Question: Please don't confuse the question with recursive fibonacci, which has the complexity 2^n.
This is the fibonacci iterative code i use :
'''
def f(n):
a, b = 0, 1
for i in range(0, n):
a, b = b, a + b
return a
'''
I tried to find the complexity and i got it T(n) = n * 4 + 4 = 4n + 4, but the graph that i got is no linear at all and is more of a n^2. For example:
'''
print(timerf(250000)/timerf(50000))
'''
This gives me result around 25.
I plotted a figure:

This shows that the fibonacci iterative method should be with complexity n^2. How to explain this?
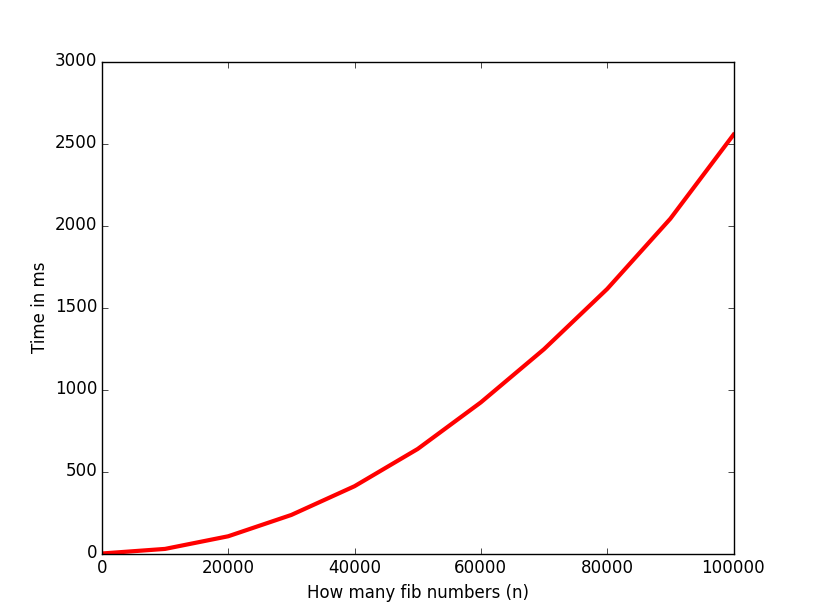
Answer: Iterative method complexity is 'O(n)*cost_of_addition'
Usually people assume 'cost_of_addition' to be a constant, but in case of Fibonacci numbers we quickly outgrow this assumption.
Since 'F(n)' grows exponentially, number of digits in it is 'O(n)'. So the resulting complexity is 'O(n^2)'.